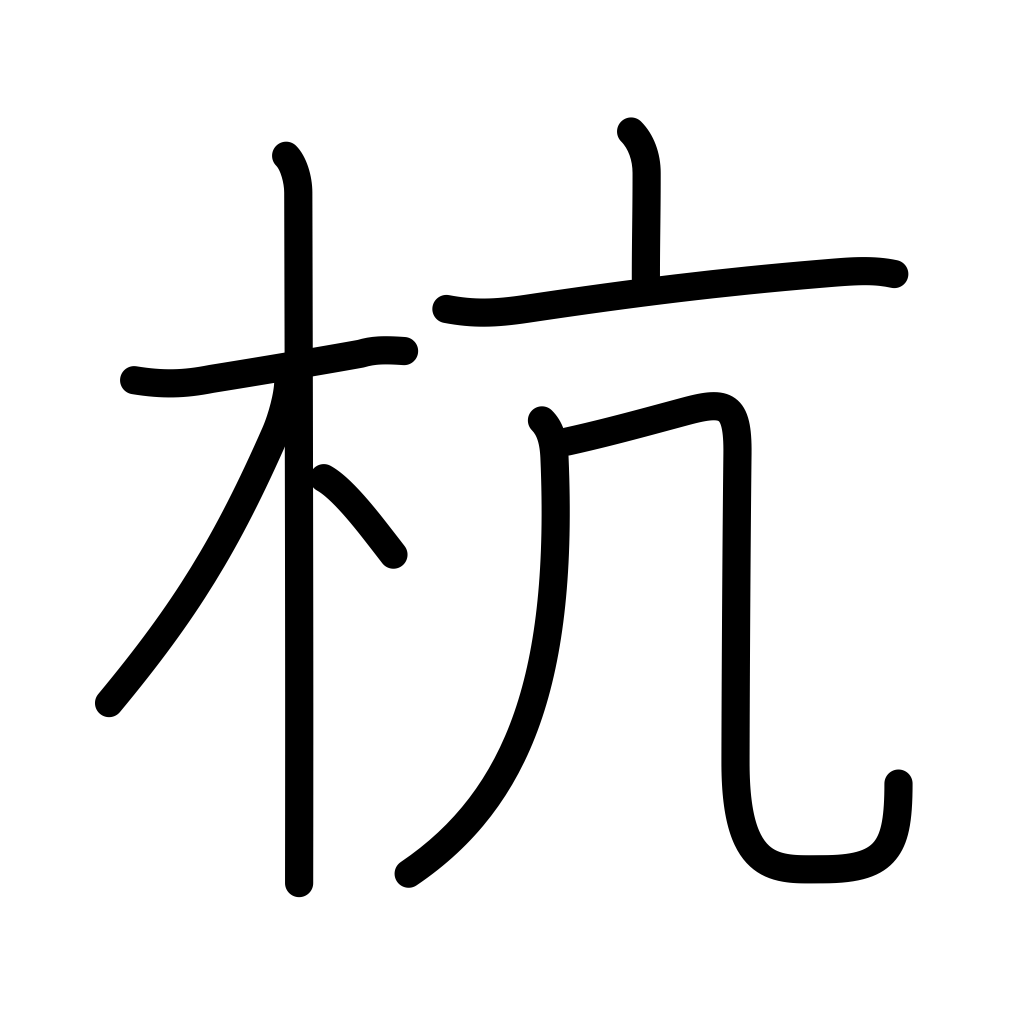
Meaning: stake, post, picket